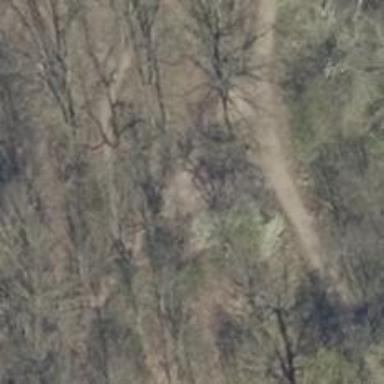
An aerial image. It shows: Dirt path.